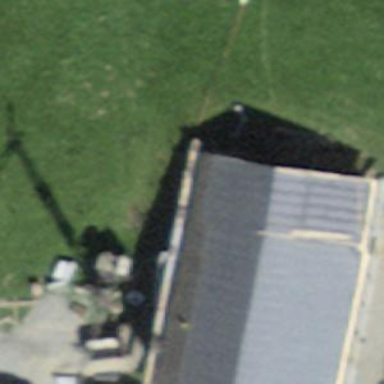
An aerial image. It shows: Barn.